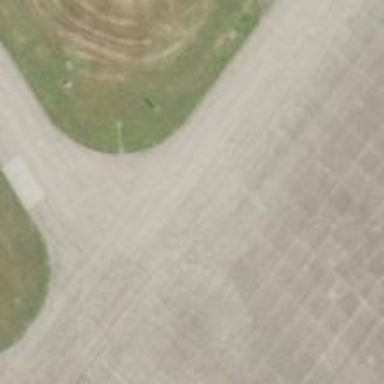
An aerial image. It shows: Image of taxiway at airport.